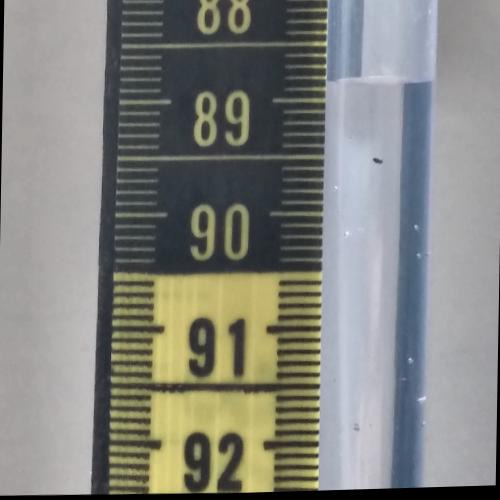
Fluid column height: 88.9 cm